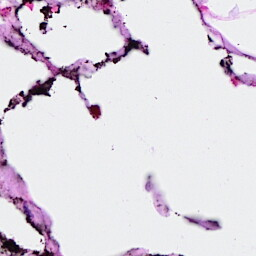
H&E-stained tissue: Breast